\begin{tikzpicture}
% 参数设置
\def\r{2}    % 底面半径
\def\hCyl{2} % 圆柱高度
\def\hCone{2}% 圆锥高度
% 1. 绘制底层（圆柱底面）
\draw[dashed] (\r, 0) arc (0:180:\r cm and 0.5cm); % 后半部分（虚线）
\draw[thick] (-\r, 0) arc (180:360:\r cm and 0.5cm); % 前半部分（实线）
% 2. 绘制圆柱侧面
\draw[thick] (-\r,0) -- (-\r,\hCyl);
\draw[thick] (\r,0) -- (\r,\hCyl);
% 3. 绘制圆锥底面（连接处）
\draw[dashed] (\r, \hCyl) arc (0:180:\r cm and 0.5cm); % 后半部分（虚线）
\draw[thick] (-\r, \hCyl) arc (180:360:\r cm and 0.5cm); % 前半部分（实线）
% 4. 绘制圆锥顶
\draw[thick] (-\r, \hCyl) -- (0, \hCyl + \hCone);
\draw[thick] (\r, \hCyl) -- (0, \hCyl + \hCone);
% 5. 绘制中心轴线
\draw[dashed] (0, 0) -- (0, \hCyl + \hCone);
\draw[dashed] (0, 0) -- (\r, 0); % 底部半径参考线
\end{tikzpicture}
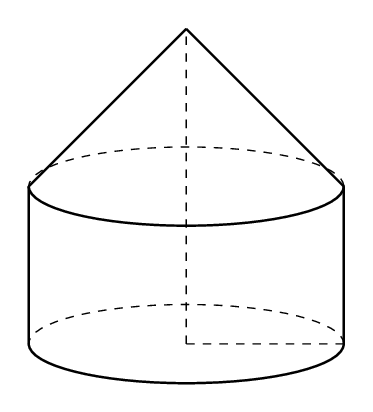
【解答】
\begin{tikzpicture}
% 参数设置
\def\r{2}    % 底面半径
\def\hCyl{2} % 圆柱高度
\def\hCone{2}% 圆锥高度
% 1. 绘制底层（圆柱底面）
\draw[dashed] (\r, 0) arc (0:180:\r cm and 0.5cm); % 后半部分（虚线）
\draw[thick] (-\r, 0) arc (180:360:\r cm and 0.5cm); % 前半部分（实线）
% 2. 绘制圆柱侧面
\draw[thick] (-\r,0) -- (-\r,\hCyl);
\draw[thick] (\r,0) -- (\r,\hCyl);
% 3. 绘制圆锥底面（连接处）
\draw[dashed] (\r, \hCyl) arc (0:180:\r cm and 0.5cm); % 后半部分（虚线）
\draw[thick] (-\r, \hCyl) arc (180:360:\r cm and 0.5cm); % 前半部分（实线）
% 4. 绘制圆锥顶
\draw[thick] (-\r, \hCyl) -- (0, \hCyl + \hCone);
\draw[thick] (\r, \hCyl) -- (0, \hCyl + \hCone);
% 5. 绘制中心轴线
\draw[dashed] (0, 0) -- (0, \hCyl + \hCone);
\draw[dashed] (0, 0) -- (\r, 0); % 底部半径参考线
\end{tikzpicture}